Question: This program is supposed to encrypt and decrypt the string "myWord". Once received, it passes through the two methods to encrypt and decrypt and then returns to main. I have been trying to make it prompt the user if they want to continue or not. If they enter "n" then the loops stops and the program ends. if they enter "y" then it will repeat and they will be able to encrypt again after they are prompted for their name again. I've tried many different ways but the output continues to end up like this after I enter y:
'''
#include <iostream>
#include <string>
using namespace std;
void encrypt(string);
void decrypt(string);
int main() {
string myWord;
char choice = 'y';
while (choice == 'y') {
cout << "Enter a name: ";
getline(cin, myWord);
encrypt(myWord);
cout << "Would you like to encrypt again? (y/n): ";
cin >> choice;
if(choice == 'n') {
return 0;
}
system("pause");
}
return 0;
}
void encrypt(string encrypting) {
for (int i = 0; encrypting[i] != ''; i++) {
encrypting[i] = encrypting[i] + 1;
}
cout <<"Encrypted: " << encrypting << endl;
decrypt(encrypting);
}
void decrypt(string decrypting) {
for (int i = 0; decrypting[i] != ''; i++) {
decrypting[i] = decrypting[i] - 1;
}
cout << "Decrypted: " << decrypting << endl;
return;
}
'''
My output

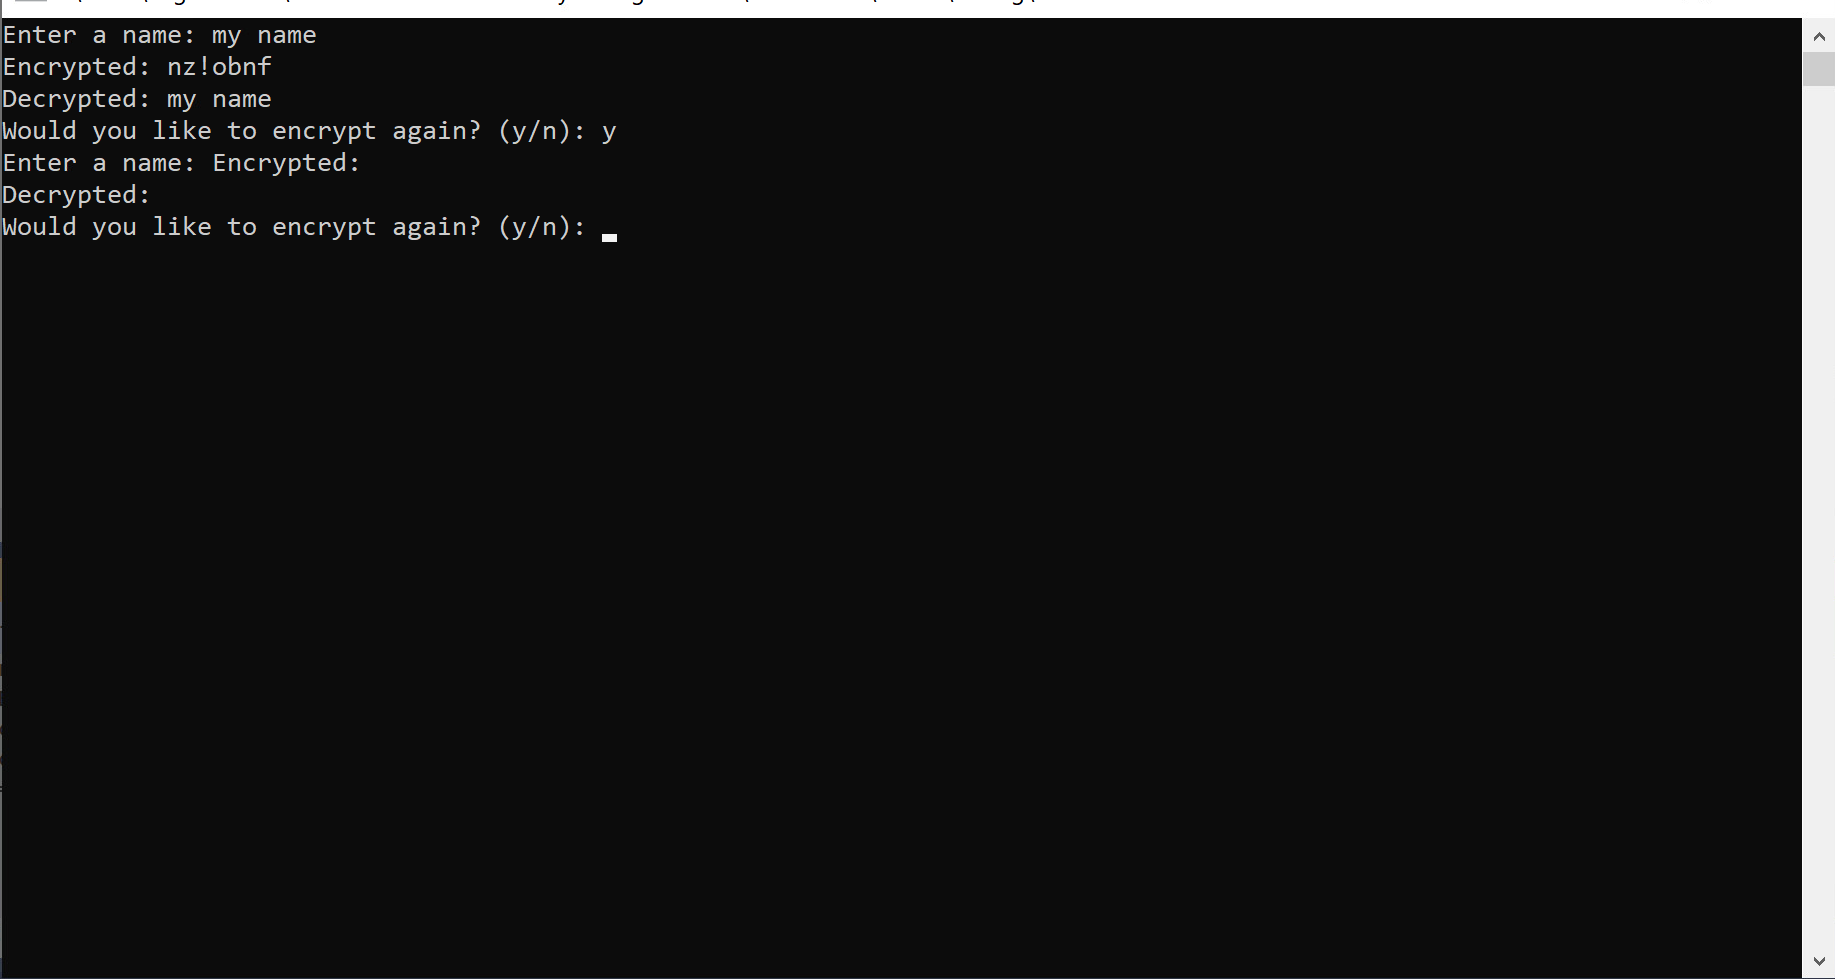
Answer: Your issue is switching between whitespace-delimited input and line-oriented input. Since 'std::cin' leaves the ''
'' in the stream, the next call to 'std::getline' sees that and skips ahead too.
You need to skip to the end of the stream:
See <URL> for more information.
This should fix your problem:
'''
#include <limits>
#include <ios>
//...
cout << "Enter a name: ";
getline(cin, myWord);
encrypt(myWord);
cout << "Would you like to encrypt again? (y/n): ";
cin >> choice;
cin.ignore(std::numeric_limits<std::streamsize>::max(), '
');
'''